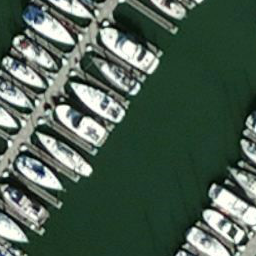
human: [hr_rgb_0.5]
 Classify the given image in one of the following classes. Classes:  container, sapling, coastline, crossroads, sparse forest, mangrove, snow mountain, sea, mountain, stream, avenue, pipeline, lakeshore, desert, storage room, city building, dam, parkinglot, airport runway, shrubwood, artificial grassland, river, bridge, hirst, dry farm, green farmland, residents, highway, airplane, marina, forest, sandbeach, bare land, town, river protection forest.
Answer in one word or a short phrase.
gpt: marina